Current action and preconditions to check: trajectory_clear

Your task: For each precondition in the list above, predict whether it will hold at this action.

Consider the current scene as observed from the mobile robot's camera, and analyze the predicted future states of all dynamic agents (e.g., people, animals, vehicles, or any moving entities) within the NEXT SECOND.

IMPORTANT: Only answer "very likely" if you are absolutely certain—based on strong, clear evidence—that a dynamic agent will violate the precondition in the predicted future state. Do NOT answer "very likely" for unlikely, ambiguous, or low-probability risks.

Ask yourself for each precondition: Is there a high probability, with clear and convincing evidence, that the predicted future states of any dynamic agent will interfere with the predicted future state of the currently executing action within the NEXT SECOND, causing that precondition to fail?

Assess the risk level based on these predictions. Use "likely" or "very likely" if motions create a clear risk of interference.

Use "neutral" or "improbable" if agents are nearby but their predicted paths are clearly diverging or non-conflicting.

Failure Risk Categories: "very improbable", "improbable", "neutral", "likely", "very likely"

Answer Format: Output ONLY the probability_of_failure value from these categories: "very improbable", "improbable", "neutral", "likely", "very likely"

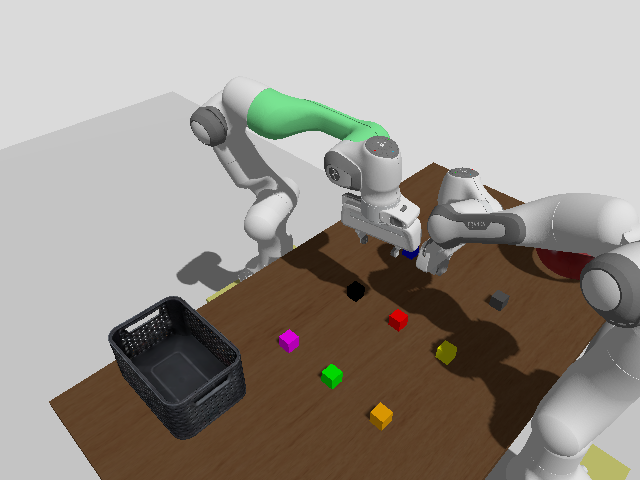

Answer: likely